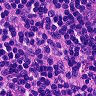
Metastatic tissue present: no